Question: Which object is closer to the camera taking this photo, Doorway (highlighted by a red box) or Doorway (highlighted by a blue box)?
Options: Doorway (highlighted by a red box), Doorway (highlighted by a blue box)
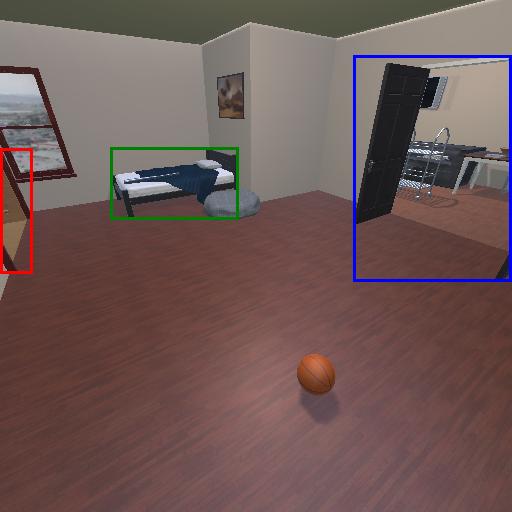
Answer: Doorway (highlighted by a red box)